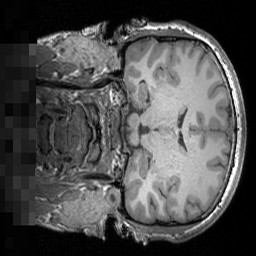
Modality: T1w
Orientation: coronal
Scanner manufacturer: siemens
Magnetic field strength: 3 T
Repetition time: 1.5 s
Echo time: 0.00291 s